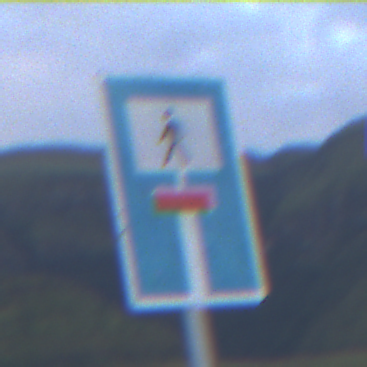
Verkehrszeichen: SackgasseFussgaengerDurchlaessig
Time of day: SunriseSunset
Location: Outdoor (Nature)
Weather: PartlyCloudy
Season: NotSpecified
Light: Natural